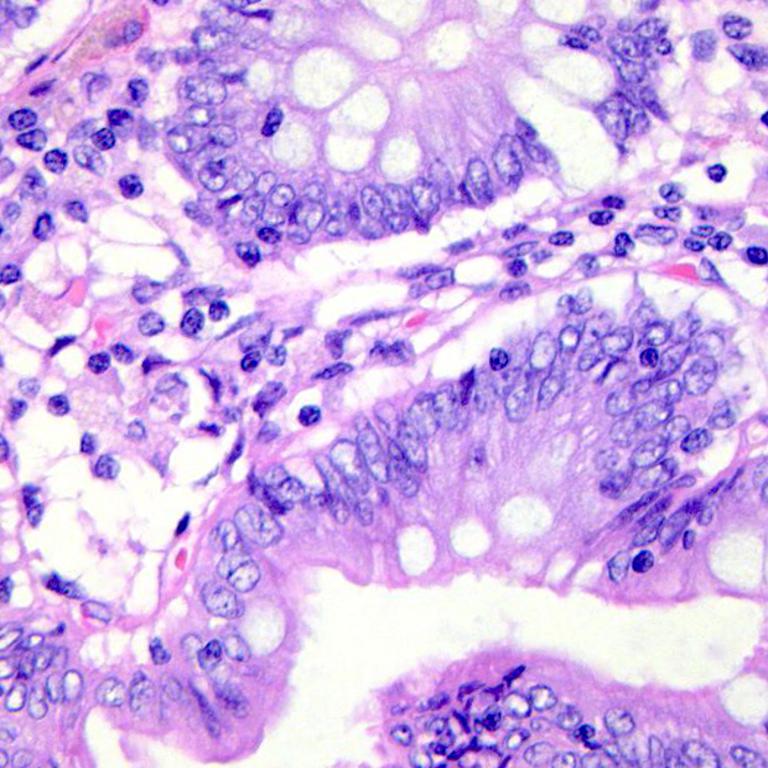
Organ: colon
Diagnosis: benign